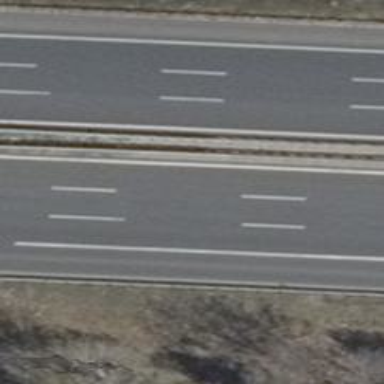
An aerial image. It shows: Motorway junction.